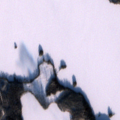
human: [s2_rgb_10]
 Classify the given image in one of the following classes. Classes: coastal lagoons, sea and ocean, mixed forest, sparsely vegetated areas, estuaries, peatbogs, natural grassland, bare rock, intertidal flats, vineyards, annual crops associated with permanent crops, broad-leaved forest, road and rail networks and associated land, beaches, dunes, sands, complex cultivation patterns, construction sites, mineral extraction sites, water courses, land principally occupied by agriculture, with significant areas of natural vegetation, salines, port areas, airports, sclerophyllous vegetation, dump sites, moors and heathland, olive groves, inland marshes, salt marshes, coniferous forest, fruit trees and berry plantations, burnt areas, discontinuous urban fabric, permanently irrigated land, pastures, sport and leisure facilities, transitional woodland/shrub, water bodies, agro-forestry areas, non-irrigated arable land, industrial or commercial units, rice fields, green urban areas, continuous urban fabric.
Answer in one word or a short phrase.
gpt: coniferous forest, water bodies